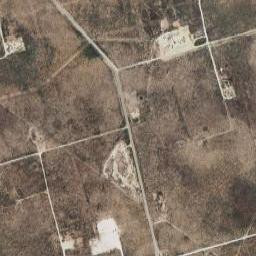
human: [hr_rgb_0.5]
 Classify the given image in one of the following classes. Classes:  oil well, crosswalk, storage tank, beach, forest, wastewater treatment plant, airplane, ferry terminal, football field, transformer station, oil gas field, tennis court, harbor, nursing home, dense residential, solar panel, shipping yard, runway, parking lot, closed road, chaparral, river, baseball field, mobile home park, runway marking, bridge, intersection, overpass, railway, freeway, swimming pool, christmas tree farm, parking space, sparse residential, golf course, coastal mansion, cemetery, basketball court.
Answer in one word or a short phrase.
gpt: oil gas field